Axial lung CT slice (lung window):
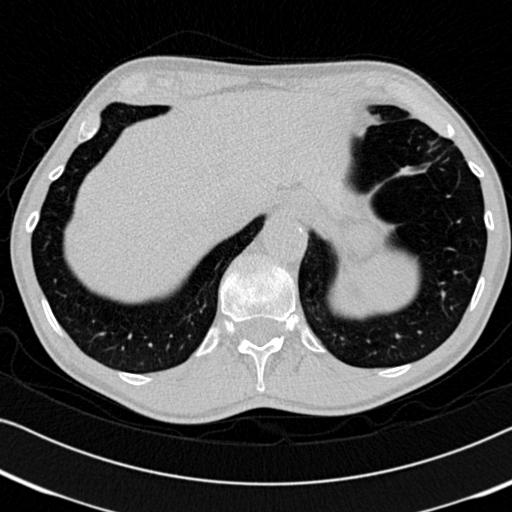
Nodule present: no